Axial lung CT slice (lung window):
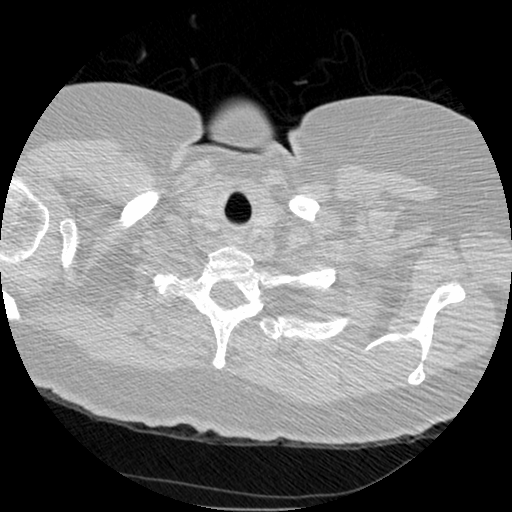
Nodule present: no